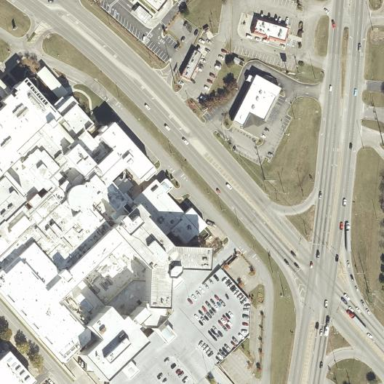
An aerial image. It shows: Hospital building.